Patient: sex M, age 55
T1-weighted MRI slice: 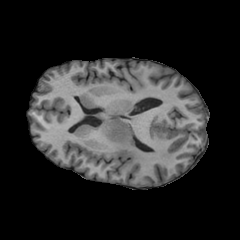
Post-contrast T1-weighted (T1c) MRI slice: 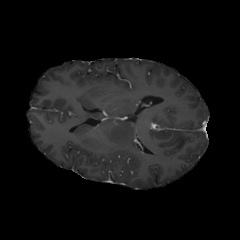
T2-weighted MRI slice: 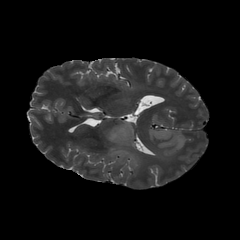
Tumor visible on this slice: yes
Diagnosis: Astrocytoma, IDH-wildtype
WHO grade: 2